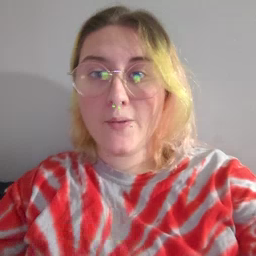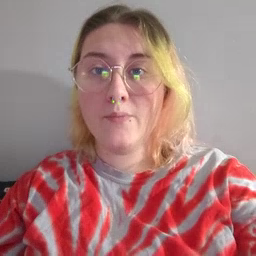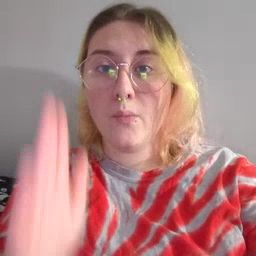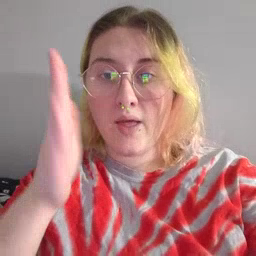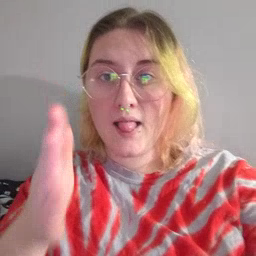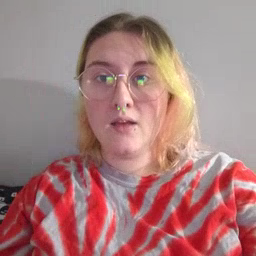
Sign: will